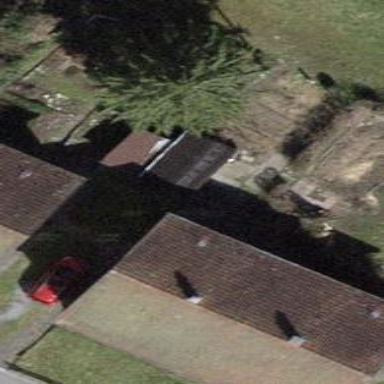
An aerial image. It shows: Building with tile roof.